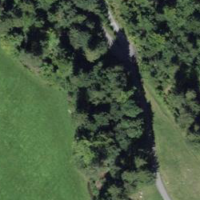
EUNIS habitat code: 43
Species observed at this site:
Cruciata laevipes